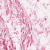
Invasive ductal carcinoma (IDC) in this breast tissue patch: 0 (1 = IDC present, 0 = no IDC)